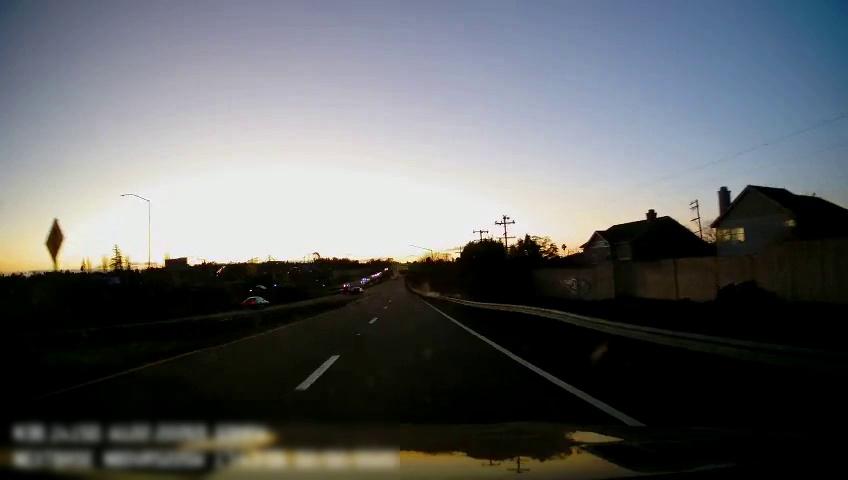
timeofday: Dusk/Dawn/Twilight
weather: Sunny
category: Drivable Space
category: Vehicles | Car
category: Vehicles | Car
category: Vehicles | Car
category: Lanes | Alternate Lane
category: Lanes | Alternate Lane
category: Lanes | Alternate Lane
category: Traffic | Signs